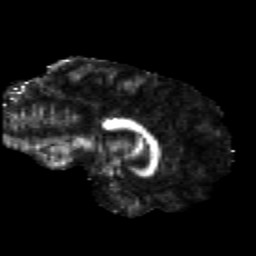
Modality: FA
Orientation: sagittal
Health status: healthy
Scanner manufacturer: siemens
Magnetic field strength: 3 T
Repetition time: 12 s
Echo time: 0.092 s